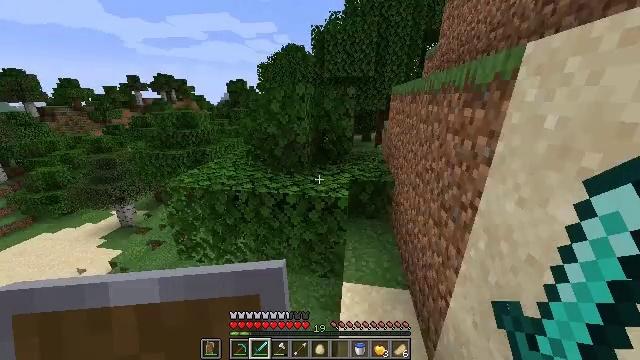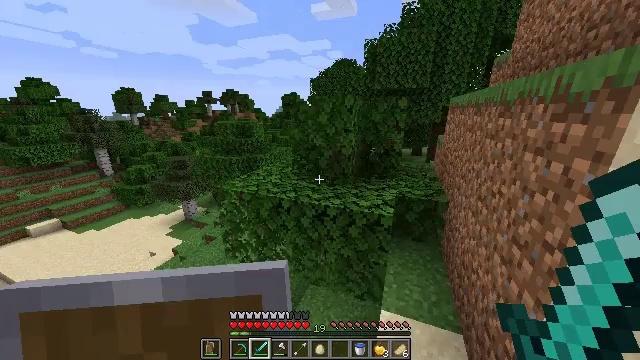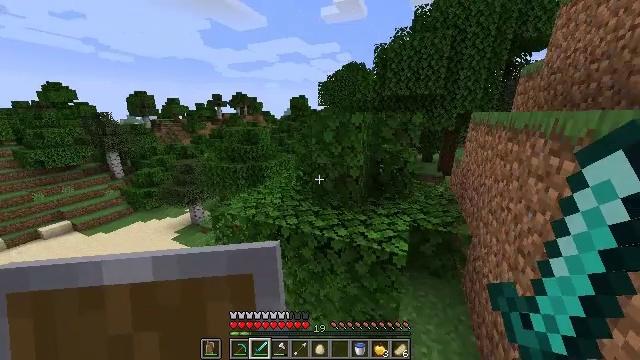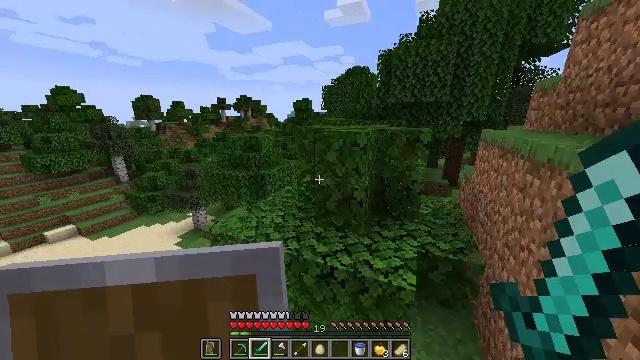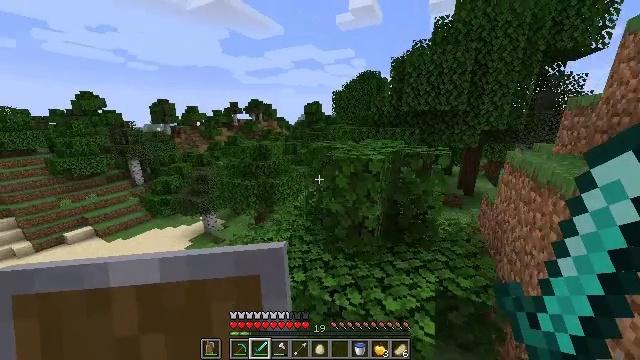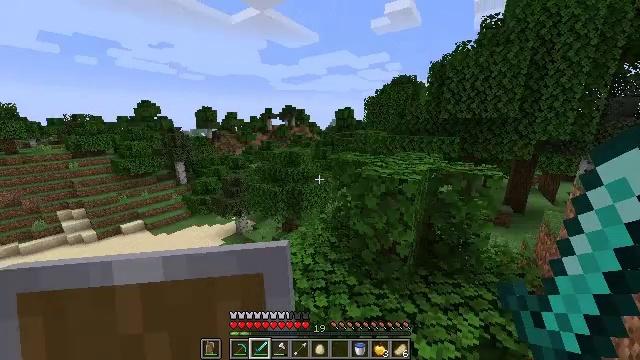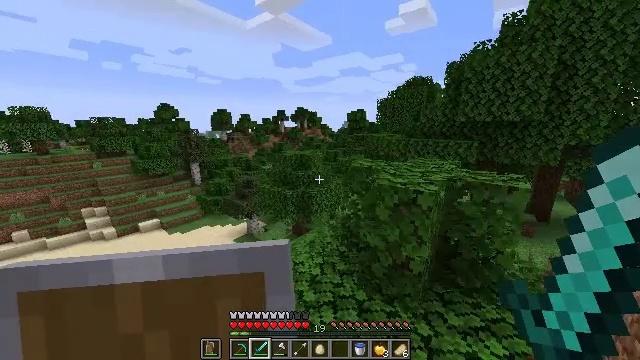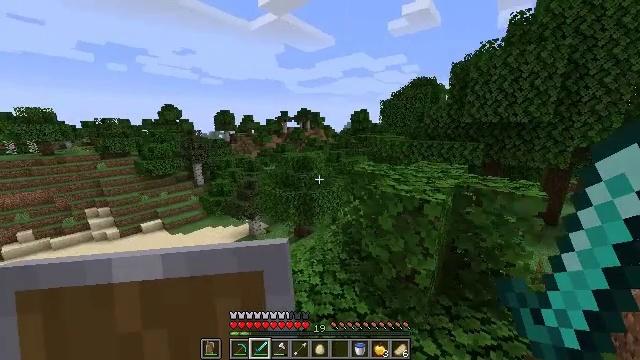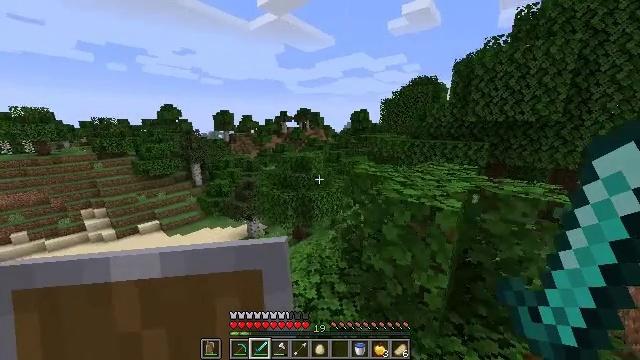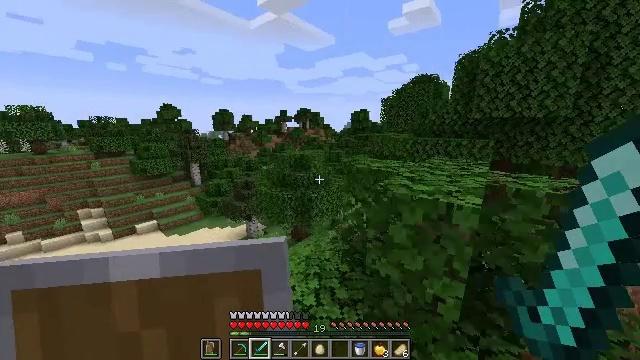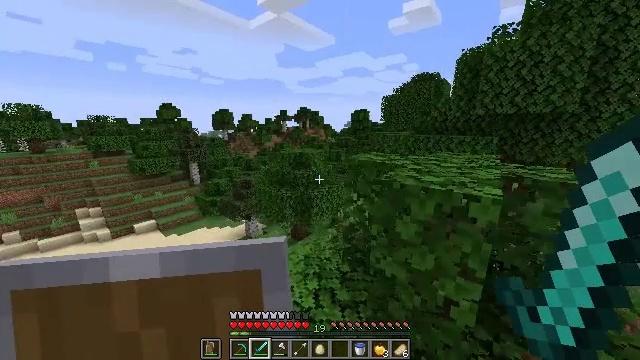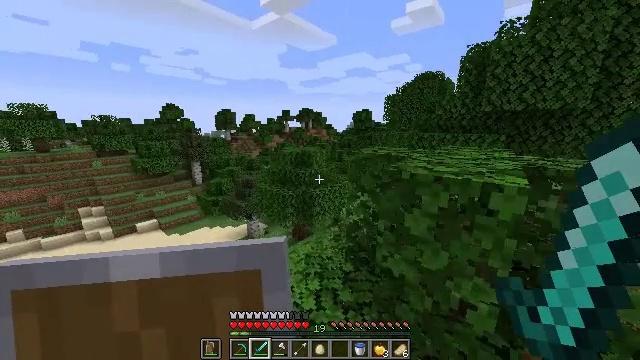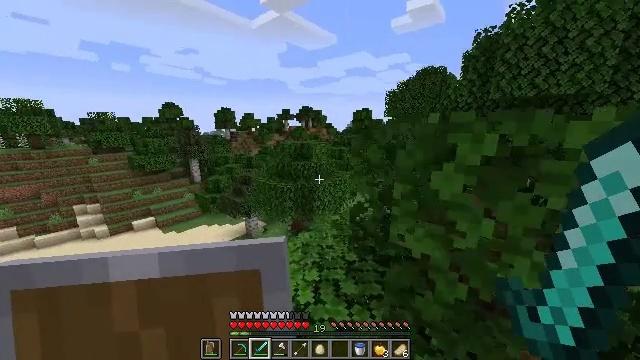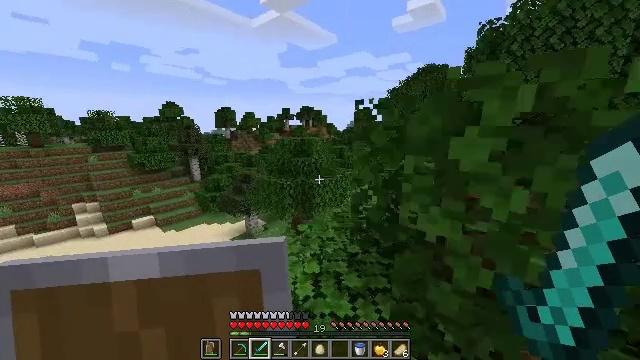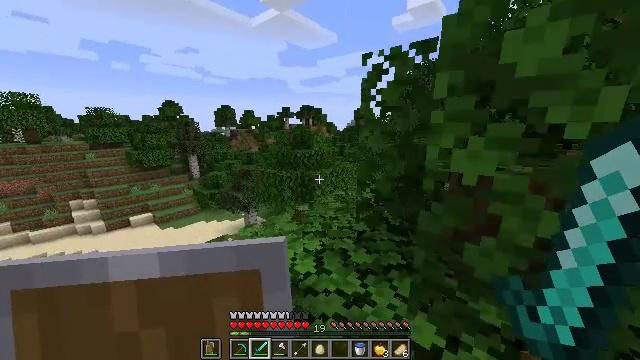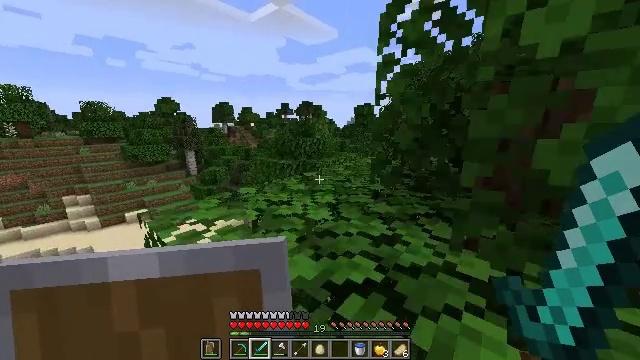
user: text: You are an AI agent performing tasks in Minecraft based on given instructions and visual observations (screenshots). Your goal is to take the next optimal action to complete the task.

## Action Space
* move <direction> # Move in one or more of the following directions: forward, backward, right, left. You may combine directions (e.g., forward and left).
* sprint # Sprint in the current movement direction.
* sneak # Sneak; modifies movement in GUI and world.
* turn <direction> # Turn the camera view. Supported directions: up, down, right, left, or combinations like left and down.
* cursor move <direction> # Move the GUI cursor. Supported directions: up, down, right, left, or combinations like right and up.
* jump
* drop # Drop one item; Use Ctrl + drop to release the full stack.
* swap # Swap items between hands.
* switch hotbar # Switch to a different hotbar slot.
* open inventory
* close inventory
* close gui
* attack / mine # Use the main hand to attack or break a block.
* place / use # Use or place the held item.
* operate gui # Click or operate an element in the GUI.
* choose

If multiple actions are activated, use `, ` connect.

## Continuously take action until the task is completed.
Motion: motion action
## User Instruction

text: Remove oak leaves from branches.
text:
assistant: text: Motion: move forward, sprint, turn left and up
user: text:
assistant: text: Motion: move forward, sprint, turn left, jump
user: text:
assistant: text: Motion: move forward, sprint, jump
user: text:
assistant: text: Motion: move forward, sprint, turn left, jump
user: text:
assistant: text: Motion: move forward, sprint, turn left and up, jump
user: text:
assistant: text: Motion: move forward, sprint, turn left, jump
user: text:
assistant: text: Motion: move forward and move left, sprint, jump
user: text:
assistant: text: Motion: move forward and move left, sprint, jump
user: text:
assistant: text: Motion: move forward and move left, sprint, jump
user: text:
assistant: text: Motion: move forward, sprint, jump
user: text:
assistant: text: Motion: move forward, sprint, jump
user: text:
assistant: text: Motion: move forward, sprint, jump
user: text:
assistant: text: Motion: move forward, sprint, jump
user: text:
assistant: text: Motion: move forward, sprint, jump
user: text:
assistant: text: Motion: move forward, sprint, jump
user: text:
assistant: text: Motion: move forward, sprint, turn right and down
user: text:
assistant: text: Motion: move forward, sprint, turn right and down
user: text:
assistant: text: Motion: move forward, sprint, turn right and down
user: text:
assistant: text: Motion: move forward, sprint, turn right and down
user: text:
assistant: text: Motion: move forward, sprint, turn right and down
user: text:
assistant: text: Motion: move forward, sprint, turn right
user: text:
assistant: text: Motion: move forward, sprint
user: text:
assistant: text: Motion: move forward, sprint
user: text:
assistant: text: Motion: move forward, sprint, turn left
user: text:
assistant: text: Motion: move forward, sprint
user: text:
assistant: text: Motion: move forward and move left, sprint
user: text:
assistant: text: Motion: move forward and move left, sprint
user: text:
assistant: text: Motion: move forward and move left, sprint
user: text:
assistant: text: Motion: move forward and move left, sprint
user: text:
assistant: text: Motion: move forward and move left, sprint